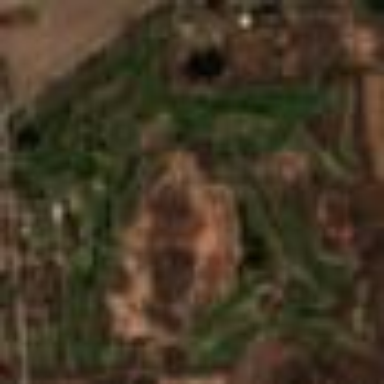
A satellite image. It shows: Golf course surrounded by greenery.